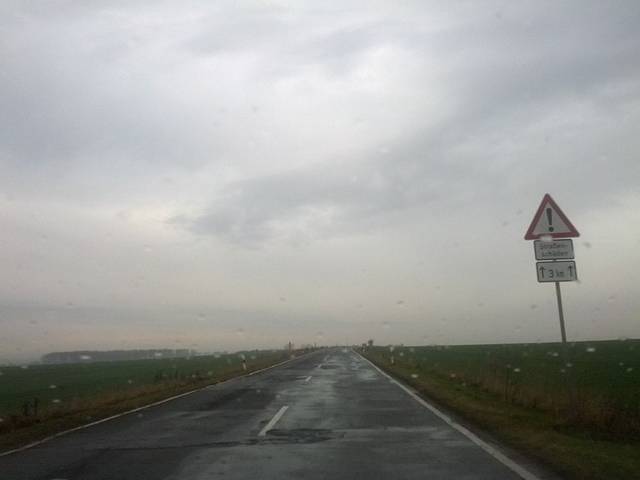
Region: Germany
Coordinates: 50.97, 10.908